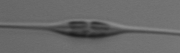
Label: Cylindrotheca